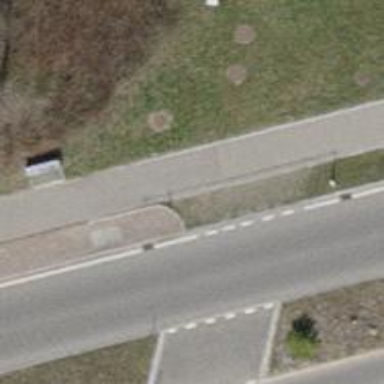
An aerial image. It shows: Footway with grass paver surface.